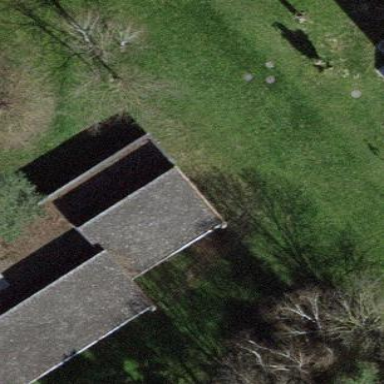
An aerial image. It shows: Part of building.